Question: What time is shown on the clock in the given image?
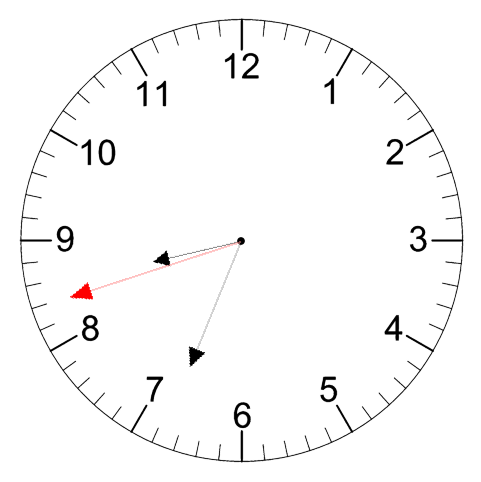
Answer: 08:33:42